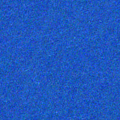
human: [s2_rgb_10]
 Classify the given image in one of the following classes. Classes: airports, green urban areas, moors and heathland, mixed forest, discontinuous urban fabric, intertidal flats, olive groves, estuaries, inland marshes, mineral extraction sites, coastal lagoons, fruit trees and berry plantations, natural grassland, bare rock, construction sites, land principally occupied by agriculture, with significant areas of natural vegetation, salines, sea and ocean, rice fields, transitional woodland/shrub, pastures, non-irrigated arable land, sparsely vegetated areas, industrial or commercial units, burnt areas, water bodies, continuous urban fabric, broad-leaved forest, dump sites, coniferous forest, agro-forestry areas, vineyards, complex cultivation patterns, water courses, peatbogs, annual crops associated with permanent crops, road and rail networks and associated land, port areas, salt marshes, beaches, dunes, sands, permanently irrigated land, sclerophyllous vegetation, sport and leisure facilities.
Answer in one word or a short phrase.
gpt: sea and ocean